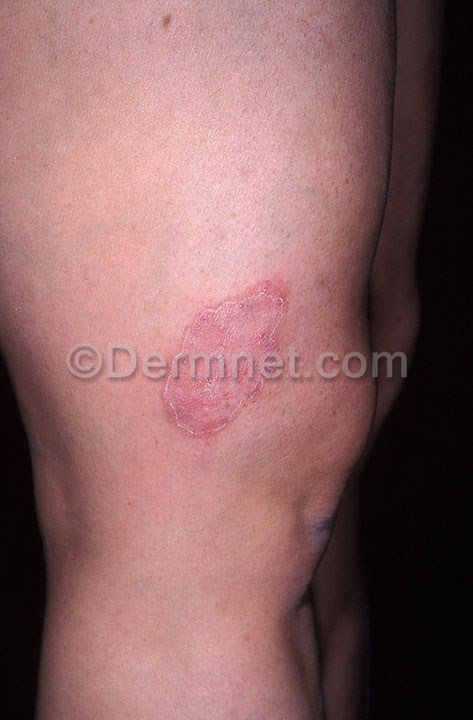
Disease: Tinea Ringworm Candidiasis and other Fungal Infections